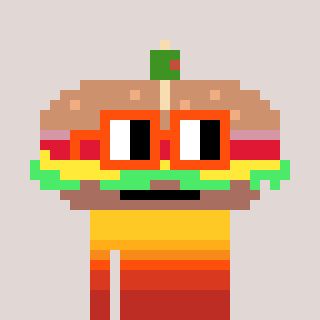
a pixel art character with square orange glasses, a sandwich-shaped head and a bege-colored body on a warm background